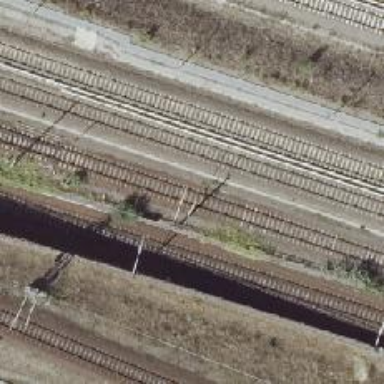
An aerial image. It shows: Railway milestone with catenary mast.